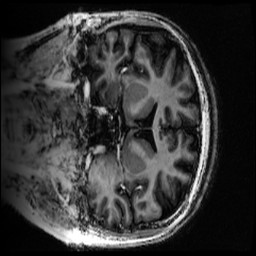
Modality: MP2RAGE
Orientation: coronal
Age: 20
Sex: female
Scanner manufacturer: siemens
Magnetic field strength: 6.98 T
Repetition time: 6 s
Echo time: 0.00283 s